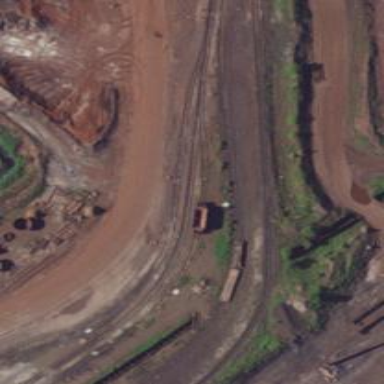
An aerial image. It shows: Railway spur service.